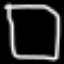
Label: square